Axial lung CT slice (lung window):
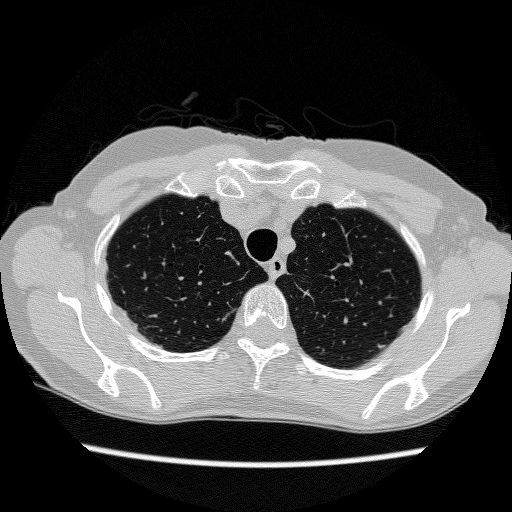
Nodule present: no